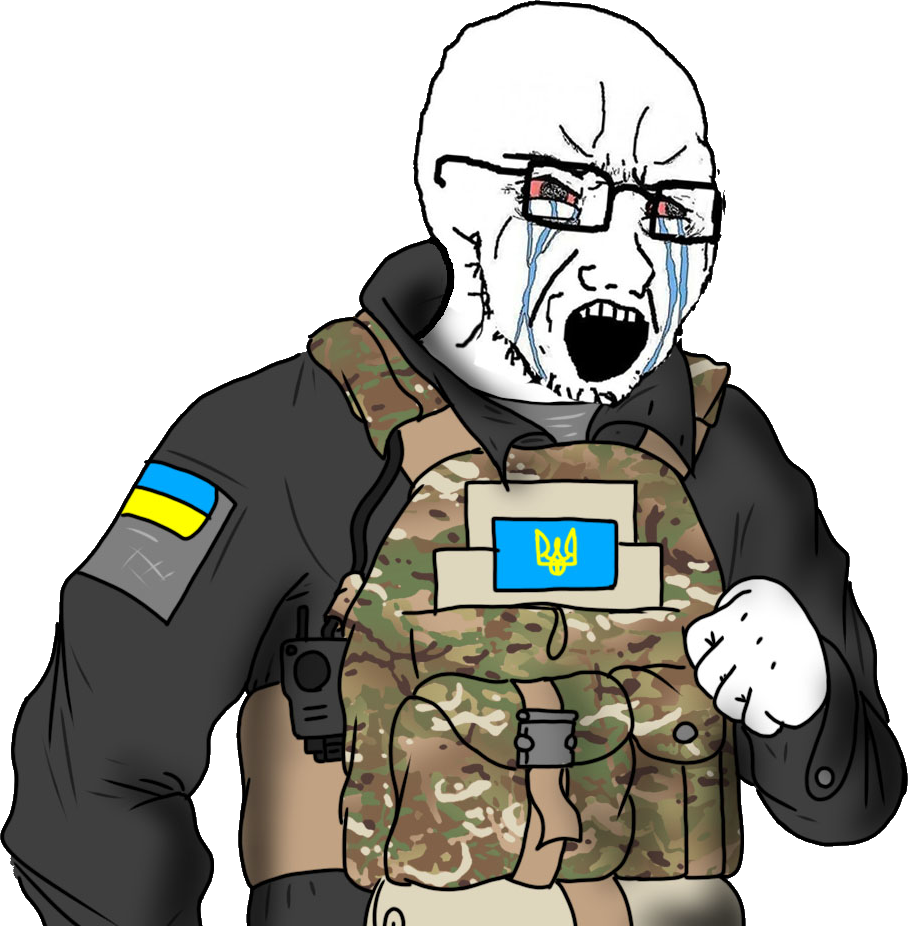
Label: 5_Soyjak